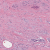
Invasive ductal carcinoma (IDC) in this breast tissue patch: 1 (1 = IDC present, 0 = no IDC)